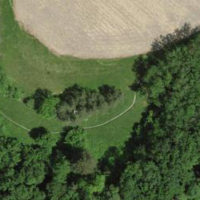
EUNIS habitat code: 52
Species observed at this site:
Cornus sanguinea
Campanula glomerata